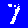
Digit: 7